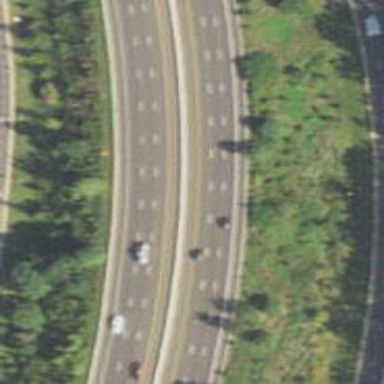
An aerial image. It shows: View of motorway.